Question: I have a river network in a shapefile (class: "SpatialLinesDataFrame"), with some points on it (see picture below).
I would like to compute the distances between points, but along the rivers. I have been searching a lot and I am not able to find any function that allows directly that.
The closest thing I have found is the function "networkdistance" in the package "secrlinear", however I don't manage to transform my shapefile into the format required to use the function (a "linearmask" object).
Any help with this would be extremely appreciated.
Thanks in advance,
Tina.

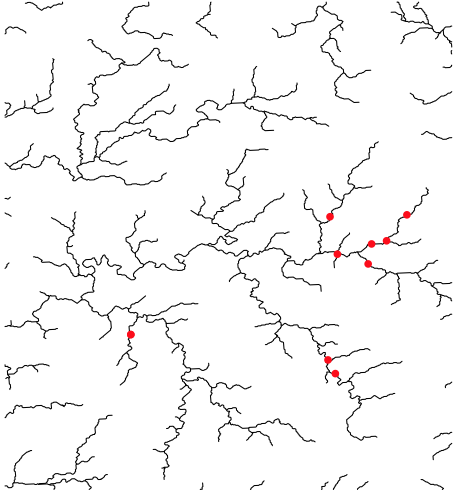
Answer: I think we resolved this problem offline: the geographic coordinates (lat/long) of the shapefile needed to be projected before they could be used in secrlinear. That package approximates the linear network and uses igraph functions for distances.